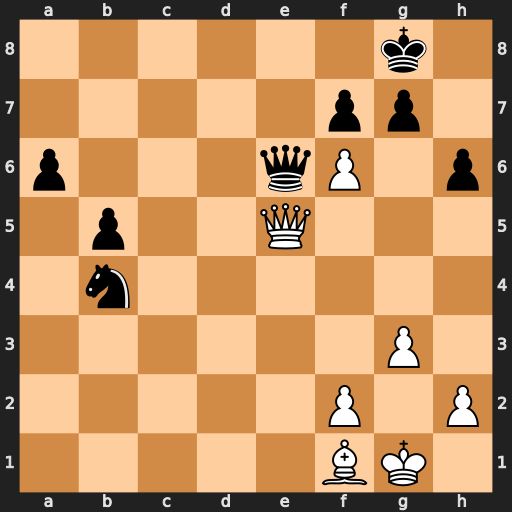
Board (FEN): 6k1/5pp1/p3qP1p/1p2Q3/1n6/6P1/5P1P/5BK1
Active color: w
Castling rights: -
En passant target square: -
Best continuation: Qb8+ Kh7 Qf8 Qxf6 Qxb4